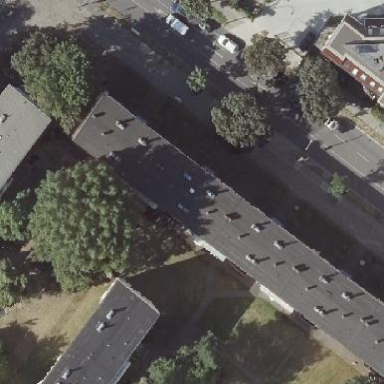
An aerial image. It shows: Apartment building with flat roof.